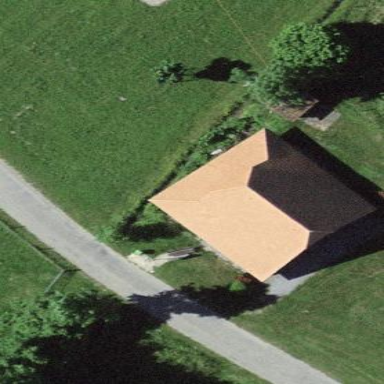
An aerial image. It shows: Barn.